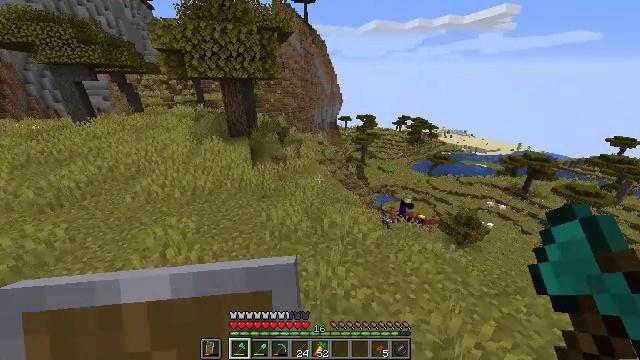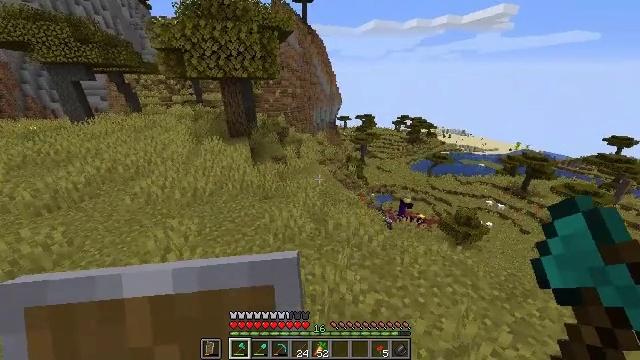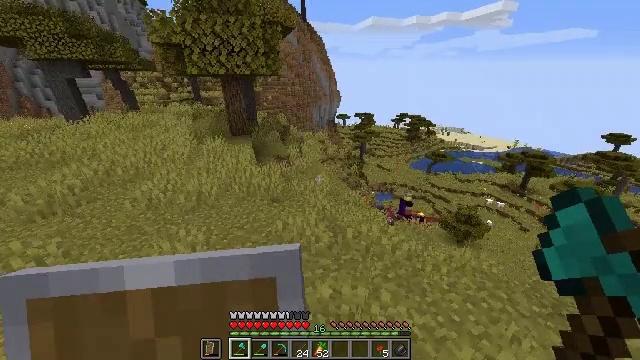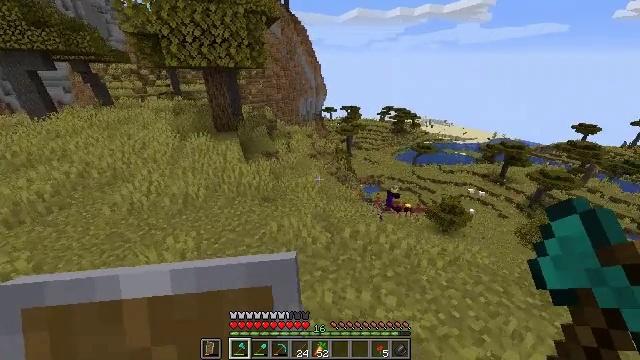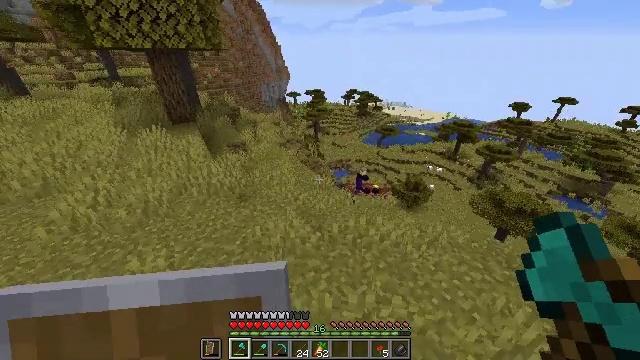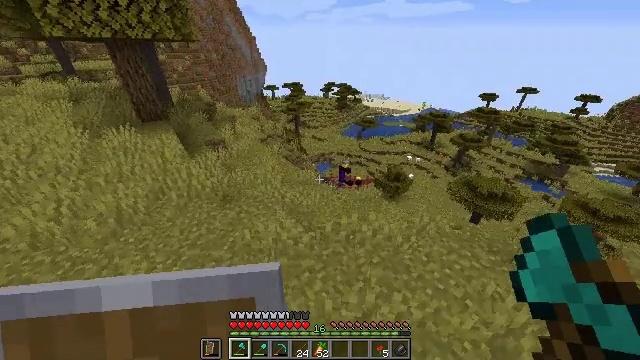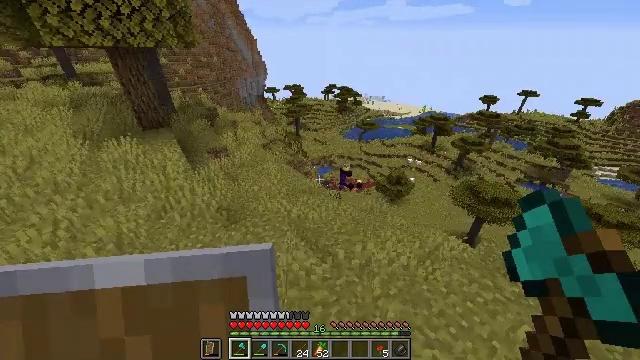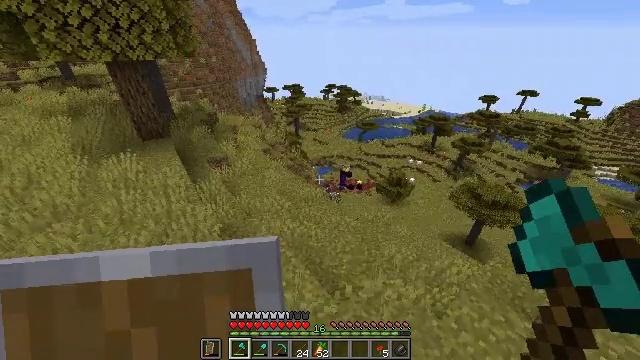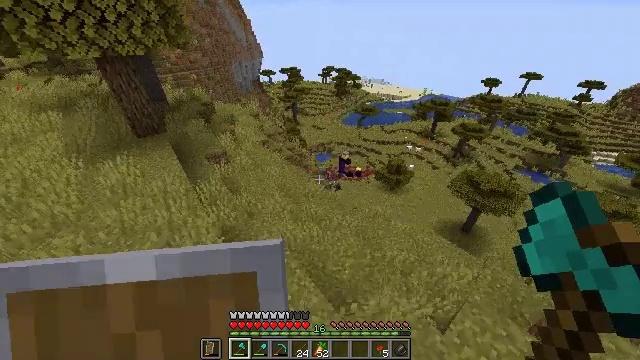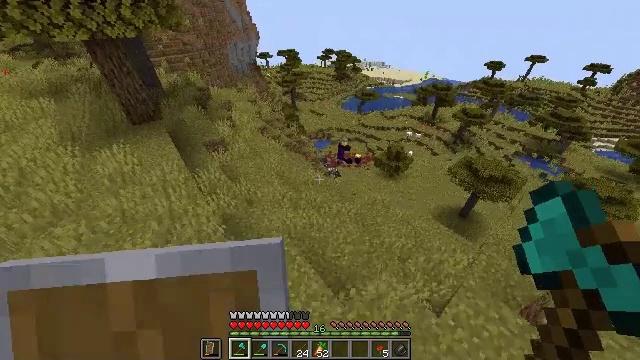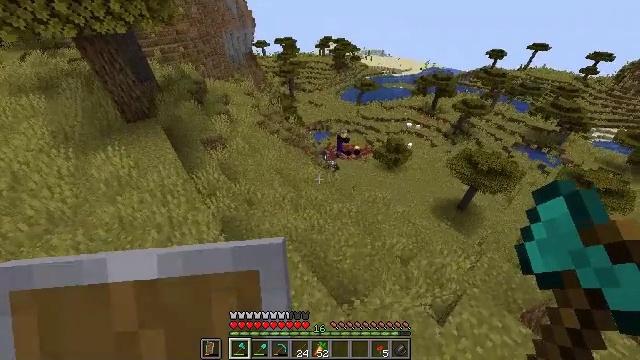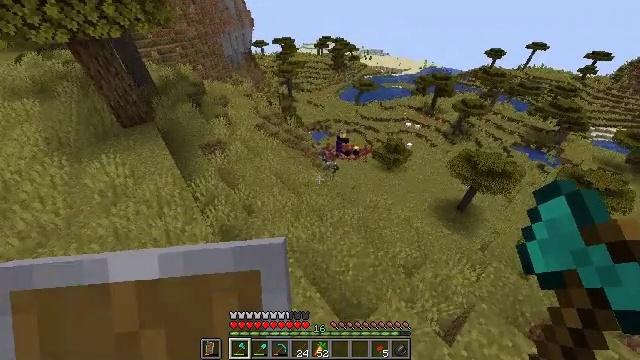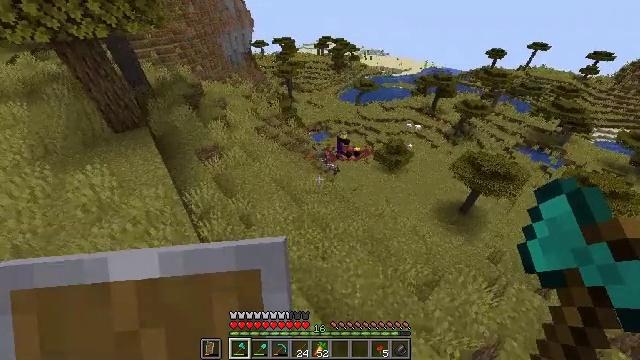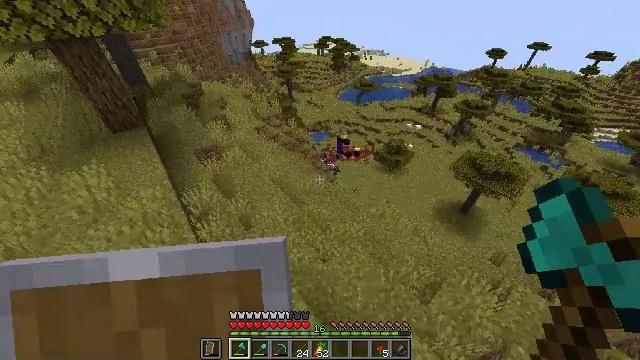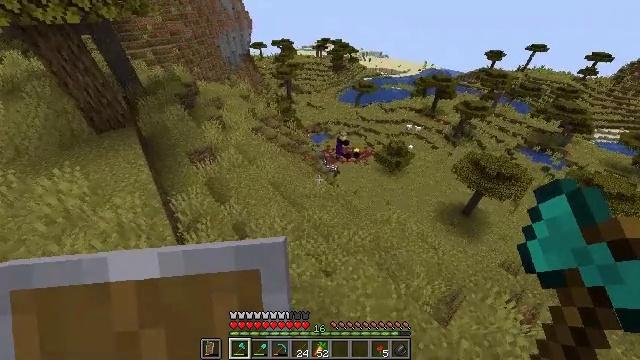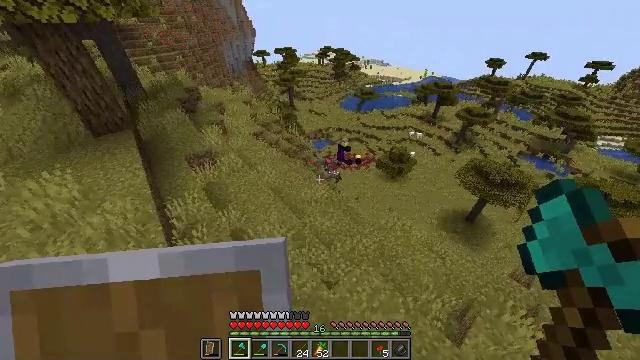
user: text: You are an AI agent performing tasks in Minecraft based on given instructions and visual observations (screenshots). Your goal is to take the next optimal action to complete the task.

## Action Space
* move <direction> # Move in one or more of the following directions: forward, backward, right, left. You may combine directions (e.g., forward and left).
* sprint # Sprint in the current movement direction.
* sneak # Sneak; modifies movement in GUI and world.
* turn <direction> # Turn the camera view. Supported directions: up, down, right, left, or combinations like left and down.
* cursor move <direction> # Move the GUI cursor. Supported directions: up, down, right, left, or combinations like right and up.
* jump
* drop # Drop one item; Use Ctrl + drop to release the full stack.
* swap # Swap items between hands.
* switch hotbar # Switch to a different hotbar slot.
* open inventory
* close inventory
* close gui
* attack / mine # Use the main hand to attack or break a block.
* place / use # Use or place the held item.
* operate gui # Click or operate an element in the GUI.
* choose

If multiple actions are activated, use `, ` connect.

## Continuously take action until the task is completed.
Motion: motion action
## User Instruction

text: Retrieve the valuable gold block.
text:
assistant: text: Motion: move forward and move left, sprint
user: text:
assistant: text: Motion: move forward and move left, sprint
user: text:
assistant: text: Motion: move forward and move left, sprint, turn right and down
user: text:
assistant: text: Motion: move forward and move left, sprint, turn right and down
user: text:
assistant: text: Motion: move forward and move left, sprint, turn right and down
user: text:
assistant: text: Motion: move forward, sprint, jump
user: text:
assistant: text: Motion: move forward, sprint, jump
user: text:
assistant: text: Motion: move forward, sprint, turn down, jump
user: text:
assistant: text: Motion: move forward, sprint, turn down, jump
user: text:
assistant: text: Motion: move forward, sprint, turn down, jump
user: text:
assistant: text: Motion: move forward, sprint, jump
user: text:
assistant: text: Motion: move forward, sprint, jump
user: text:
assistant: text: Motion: move forward, sprint, jump
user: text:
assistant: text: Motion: move forward, sprint, jump
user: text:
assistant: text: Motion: move forward, sprint, turn up, jump
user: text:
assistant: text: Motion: move forward, sprint, jump
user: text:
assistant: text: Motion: move forward, sprint, jump
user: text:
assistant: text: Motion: move forward, sprint, jump
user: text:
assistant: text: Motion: move forward, sprint, jump
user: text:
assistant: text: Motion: move forward, sprint, jump
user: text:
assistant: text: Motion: move forward, sprint, turn left, jump
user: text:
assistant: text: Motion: move forward, sprint, jump
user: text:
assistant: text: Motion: move forward, sprint, turn left, jump
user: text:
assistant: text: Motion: move forward, sprint, jump
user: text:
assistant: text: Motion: move forward, sprint, jump
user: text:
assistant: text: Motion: move forward, sprint, jump
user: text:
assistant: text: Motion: move forward, jump
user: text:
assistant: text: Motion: move forward, jump
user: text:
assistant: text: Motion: move forward, turn left, jump
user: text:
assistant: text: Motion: move forward, turn left, jump